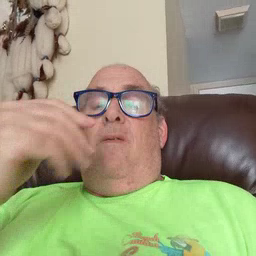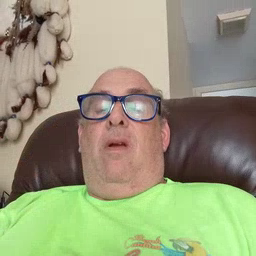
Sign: wolf